Question: I am using auto layout for my 'ViewController' I know how to define the gap between two views using constraints programmatically. What I want to do now is when the screen size increase, increase the gap also. Because my 'UIViews'are positioned properly in iphone 4s and 5s but in 6 and 6 plus they are positioned in a small area of the screen. I know adding multiplier we can set the aspect ratio of a view but, how to increase the gap between 2 views when the screen hight increase.

Let say this image,, there is a logo above this please login label.
This is my verticle position constraint
'''
V:|-70-[Title]-130-[lblFirst]-0-[lblSecond]-20-[textusername]-10-[txtpassword]-10-[btnLogin]
'''
this Title is an image 130pix above to this Please Login label. I want to increase this 130 when it comes to iphone 6 and 6 plus
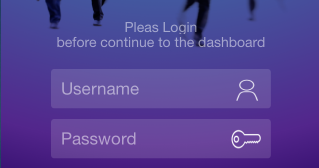
Answer: Take a UIView with alpha 0 and clear color and use it instead of the gap and use aspect ratio to the view used for gap and top and bottom or left and right whatever your situation to the views between whom you want to make the gap dynamic. And also you need to add some more alignment constraints to the gapView but it will work. I could not found any other method to do this easily so i have used this method everywhere in all projects and all working fine. I think UIView with clear color and alpha 0 will not effect the screen or performance in any way. We can use this.
Here is an example like if you have two text fields vertically and you want to increase the gap between them dynamically then take a view between then with the exact same width of text field and add those constraints.
1) Top of GapView to upper text field.
2) Bottom of GapView to below text field.
3) Equal width to any text field or leading and trailing to superview or main view.
4) Proportional Height to main view(you can add this constraint by adding equal height from subview to any of superview and then by changing the multiplier);
And your GapView will increase and decrease accordingly.